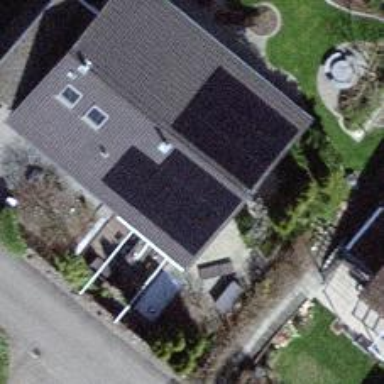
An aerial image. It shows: Solar power generator.